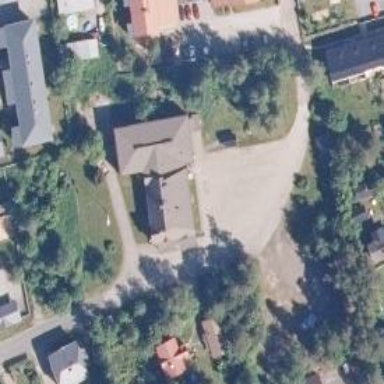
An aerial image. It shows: Community centre.